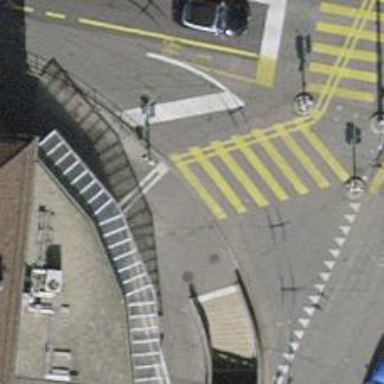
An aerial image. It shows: Kerb barrier.